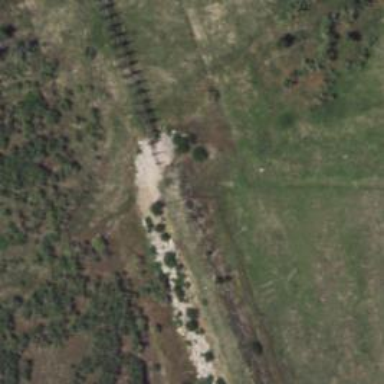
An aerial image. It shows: Disused railway bridge.